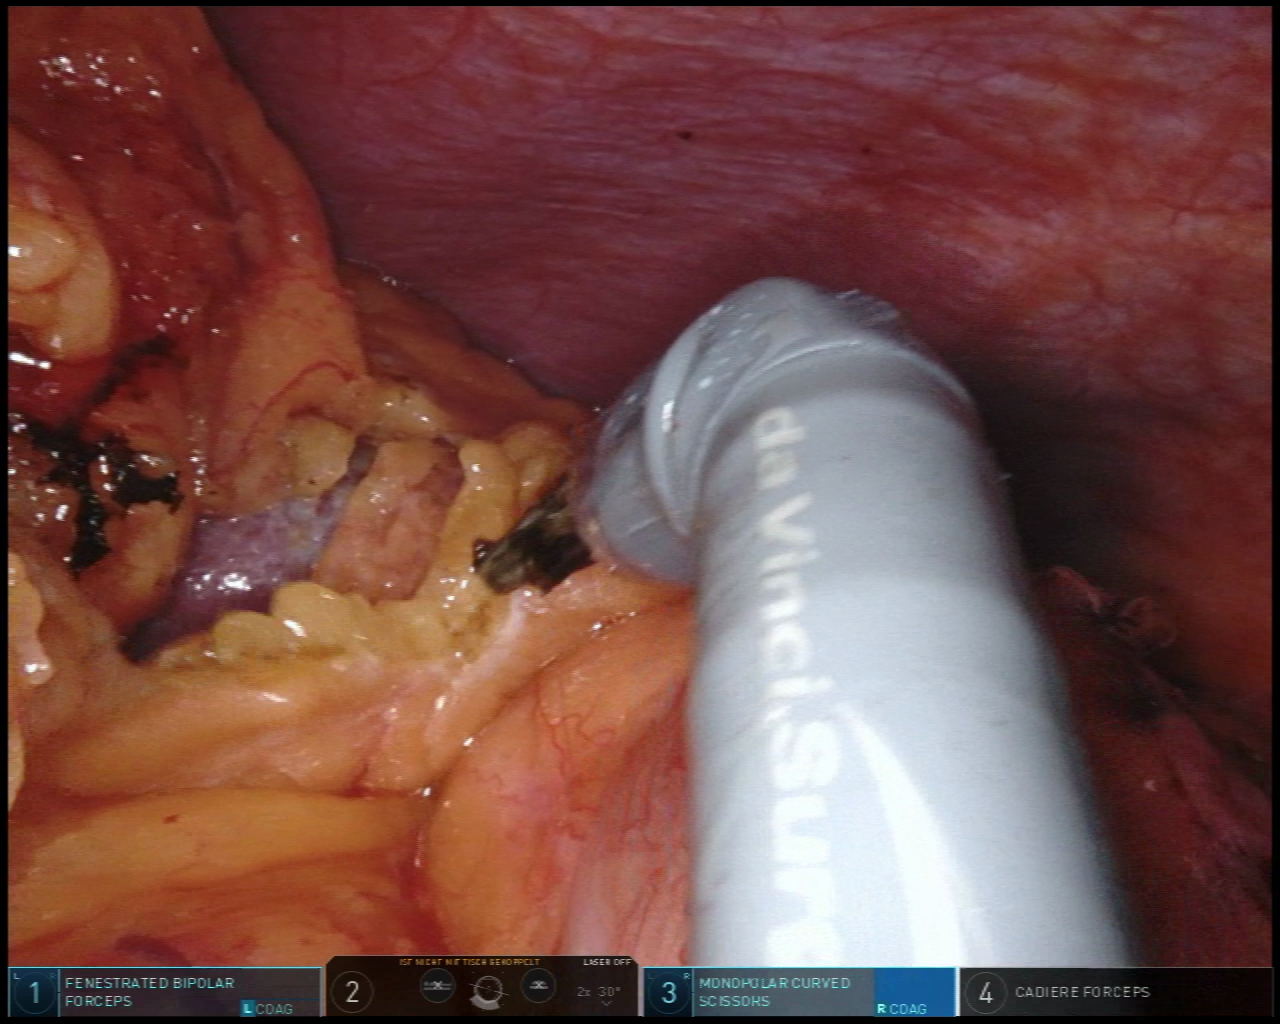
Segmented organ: spleen
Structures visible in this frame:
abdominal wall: yes
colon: yes
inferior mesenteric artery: no
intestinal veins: no
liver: no
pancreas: no
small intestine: no
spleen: yes
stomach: no
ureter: no
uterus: no
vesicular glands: no